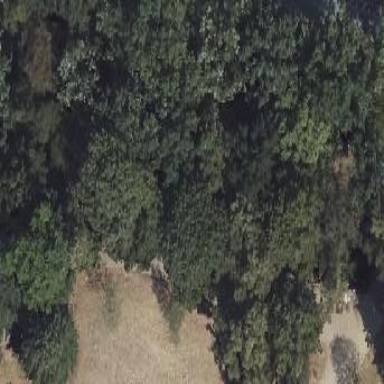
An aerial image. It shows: Mixed deciduous forest with variety of trees.